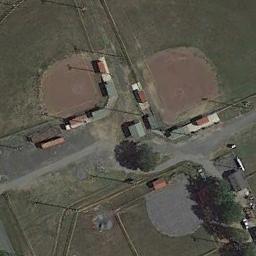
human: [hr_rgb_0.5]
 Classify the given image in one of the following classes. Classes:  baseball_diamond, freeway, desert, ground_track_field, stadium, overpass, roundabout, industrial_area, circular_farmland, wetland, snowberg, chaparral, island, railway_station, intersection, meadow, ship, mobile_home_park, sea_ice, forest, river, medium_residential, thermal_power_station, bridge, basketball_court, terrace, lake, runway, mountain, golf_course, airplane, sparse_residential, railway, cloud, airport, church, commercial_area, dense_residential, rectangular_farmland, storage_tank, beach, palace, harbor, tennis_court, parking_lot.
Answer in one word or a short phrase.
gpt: baseball_diamond